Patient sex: M
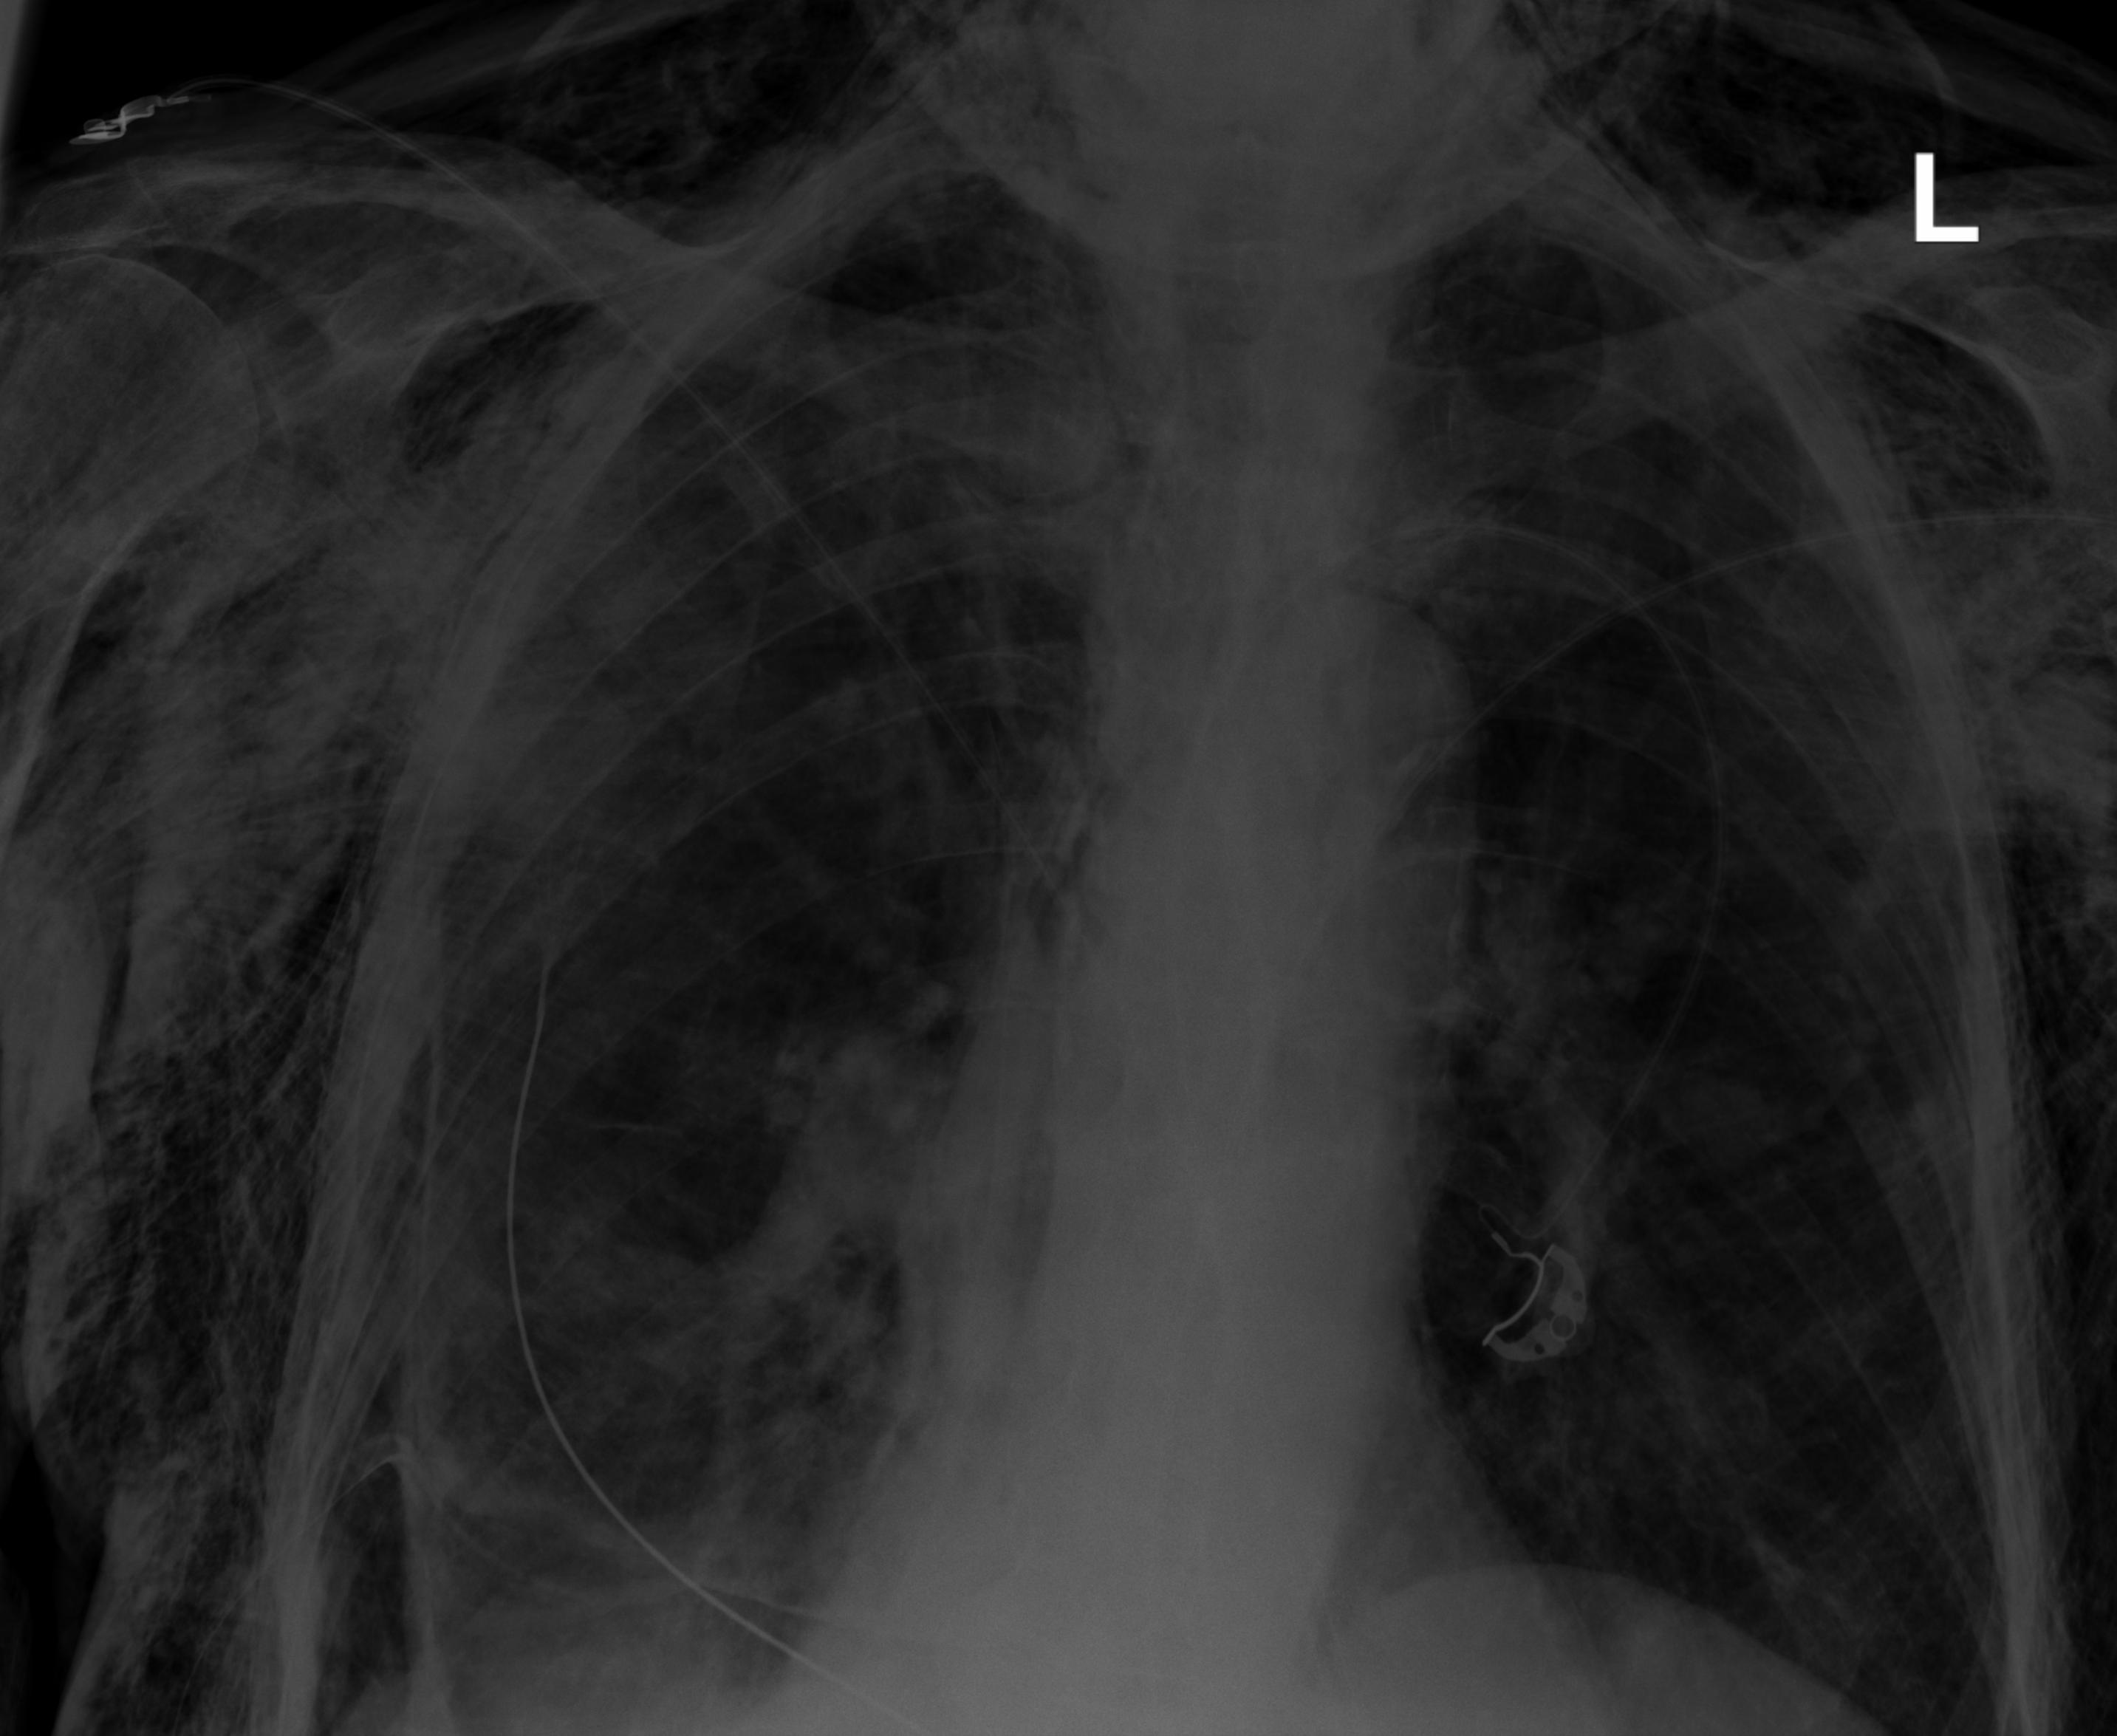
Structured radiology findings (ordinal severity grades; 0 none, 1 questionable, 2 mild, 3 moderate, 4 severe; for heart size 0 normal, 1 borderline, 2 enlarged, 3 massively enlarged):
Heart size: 0
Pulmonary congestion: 1
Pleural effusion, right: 1
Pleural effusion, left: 0
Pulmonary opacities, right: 2
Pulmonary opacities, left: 0
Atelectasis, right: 2
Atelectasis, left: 0